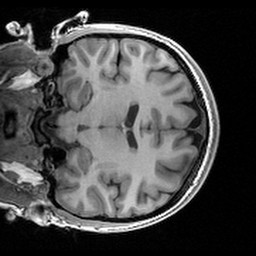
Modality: T1w
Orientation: coronal
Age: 19
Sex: female